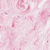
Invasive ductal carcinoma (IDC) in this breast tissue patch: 0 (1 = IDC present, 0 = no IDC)